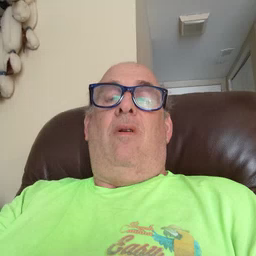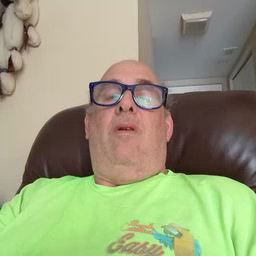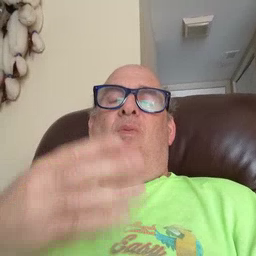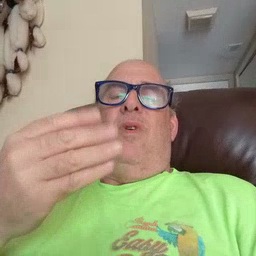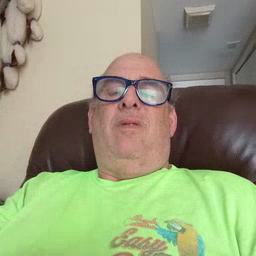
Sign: wet